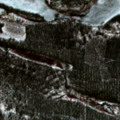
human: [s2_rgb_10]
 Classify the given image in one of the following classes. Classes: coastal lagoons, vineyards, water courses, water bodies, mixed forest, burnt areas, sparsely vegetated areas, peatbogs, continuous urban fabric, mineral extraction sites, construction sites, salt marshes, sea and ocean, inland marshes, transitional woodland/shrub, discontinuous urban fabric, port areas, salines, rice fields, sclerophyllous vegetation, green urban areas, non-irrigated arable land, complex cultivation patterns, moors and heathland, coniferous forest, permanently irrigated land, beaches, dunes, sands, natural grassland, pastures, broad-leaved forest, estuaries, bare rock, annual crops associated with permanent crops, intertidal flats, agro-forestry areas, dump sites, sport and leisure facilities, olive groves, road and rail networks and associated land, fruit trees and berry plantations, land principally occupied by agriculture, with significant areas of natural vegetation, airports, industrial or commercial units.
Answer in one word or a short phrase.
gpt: coniferous forest, mixed forest, transitional woodland/shrub, water bodies